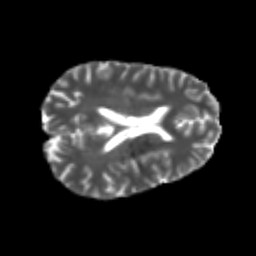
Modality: T2w
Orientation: axial
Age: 25
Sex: male
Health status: healthy
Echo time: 0.074 s